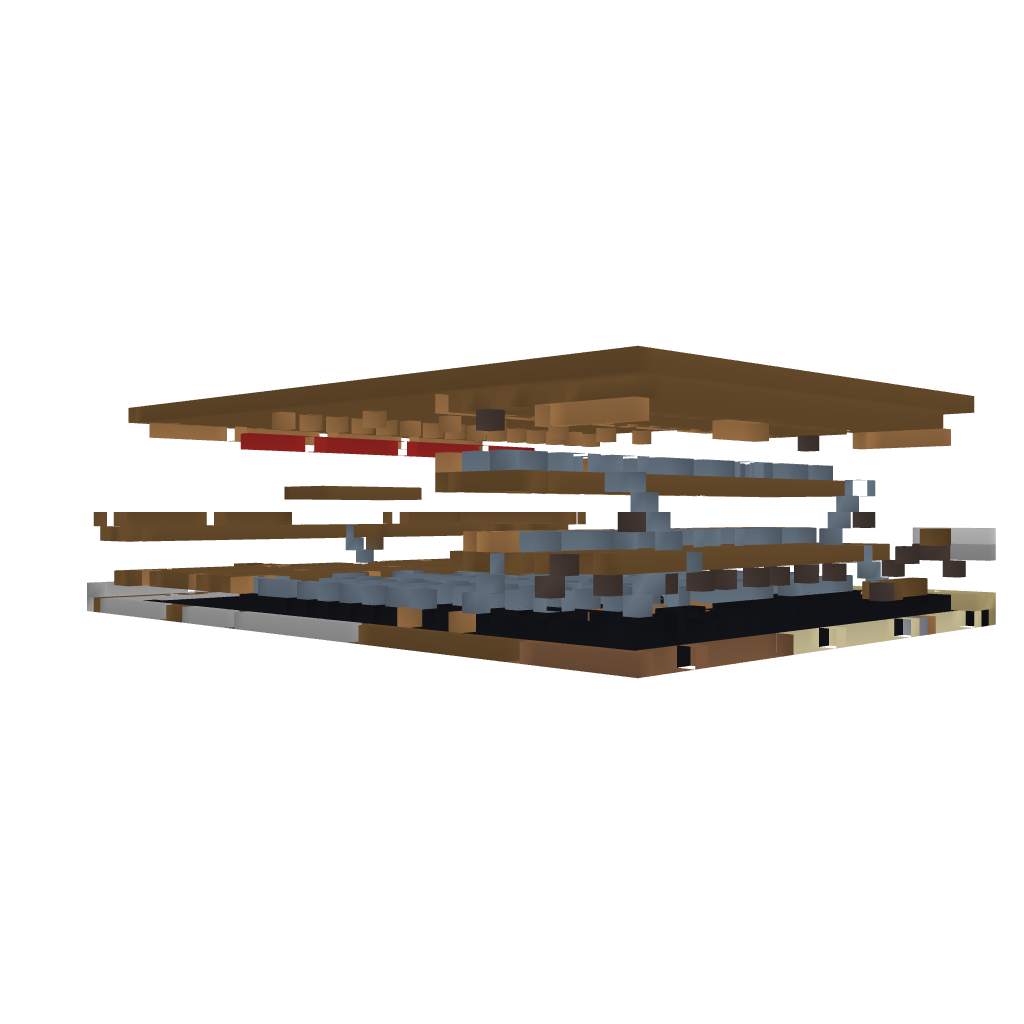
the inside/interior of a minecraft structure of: Big theatre